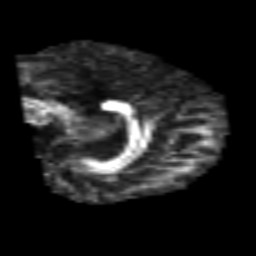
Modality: FA
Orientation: sagittal
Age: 25
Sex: male
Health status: healthy